Question: I sort the rows on date. If I want to select every row that has a unique value in the last column, can I do this with sql?
So I would like to select the first row, second one, third one not, fourth one I do want to select, and so on.

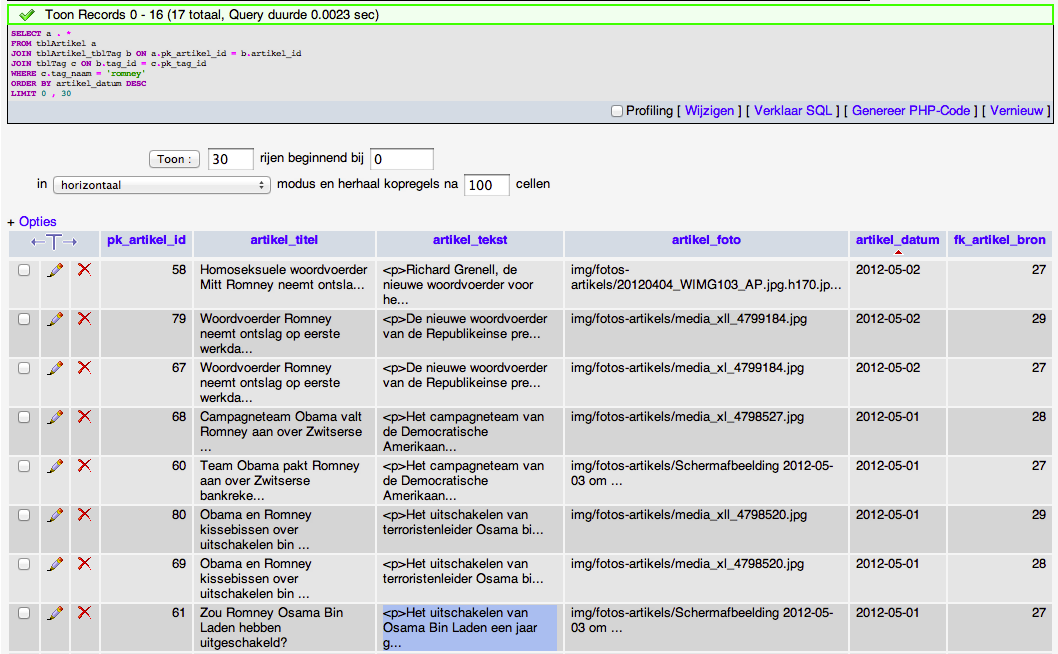
Answer: What you want are not unique rows, but rather one per group. This can be done by taking the 'MIN(pk_artikel_Id)' and 'GROUP BY fk_artikel_bron'. This method uses an 'IN' subquery to get the first 'pk_artikel_id' and its associated 'fk_artikel_bron' for each unique 'fk_artikel_bron' and then uses that to get the remaining columns in the outer query.
'''
SELECT * FROM tbl
WHERE pk_artikel_id IN
(SELECT MIN(pk_artikel_id) AS id FROM tbl GROUP BY fk_artikel_bron)
'''
Although MySQL would permit you to add the rest of the columns in the 'SELECT' list initially, avoiding the 'IN' subquery, that isn't really portable to other RDBMS systems. This method is a little more generic.
It can also be done with a 'JOIN' against the subquery, which may or may not be faster. Hard to say without benchmarking it.
'''
SELECT *
FROM tbl
JOIN (
SELECT
fk_artikel_bron,
MIN(pk_artikel_id) AS id
FROM tbl
GROUP BY fk_artikel_bron) mins ON tbl.pk_artikel_id = mins.id
'''